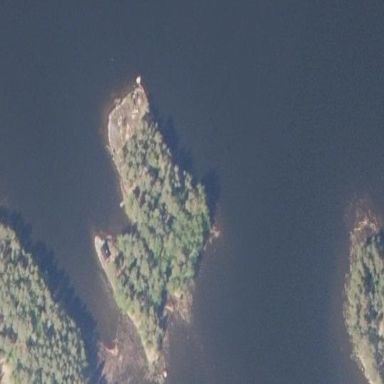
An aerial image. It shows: Islet.